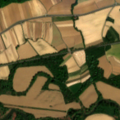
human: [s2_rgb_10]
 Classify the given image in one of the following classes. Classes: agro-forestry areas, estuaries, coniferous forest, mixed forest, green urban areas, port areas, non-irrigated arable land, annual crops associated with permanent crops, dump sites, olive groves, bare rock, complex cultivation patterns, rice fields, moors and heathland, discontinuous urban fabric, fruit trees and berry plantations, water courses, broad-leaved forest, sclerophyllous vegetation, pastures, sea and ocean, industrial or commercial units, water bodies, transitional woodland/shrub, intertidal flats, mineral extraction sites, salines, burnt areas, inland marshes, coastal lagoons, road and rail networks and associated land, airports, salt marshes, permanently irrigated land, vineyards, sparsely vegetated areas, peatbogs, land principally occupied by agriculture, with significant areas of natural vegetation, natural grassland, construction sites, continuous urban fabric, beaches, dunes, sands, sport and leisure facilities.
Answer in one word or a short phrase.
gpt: non-irrigated arable land, land principally occupied by agriculture, with significant areas of natural vegetation, broad-leaved forest